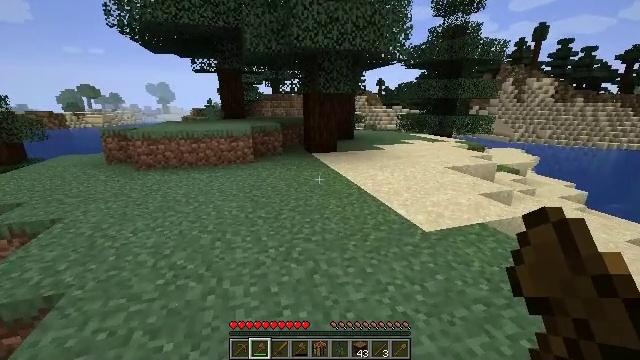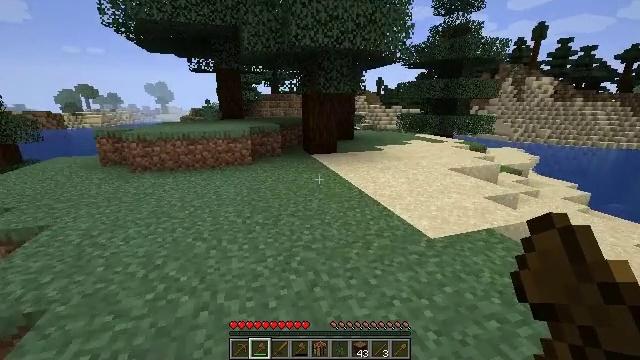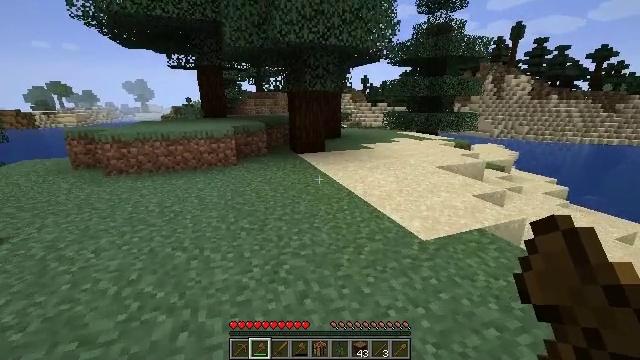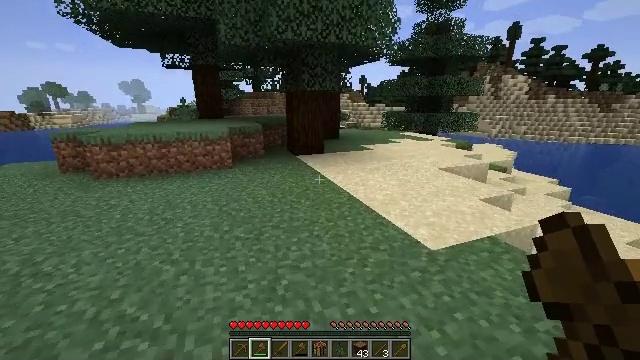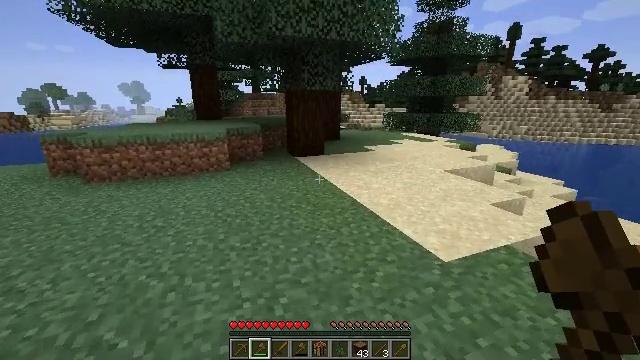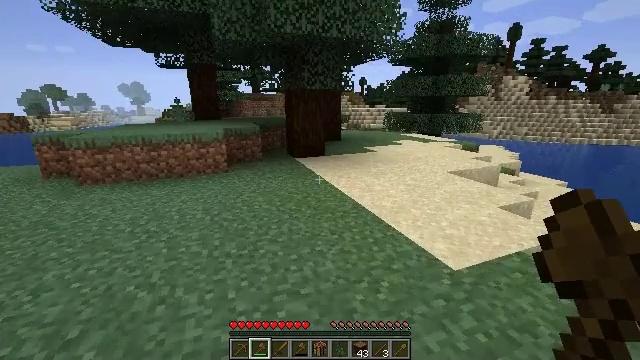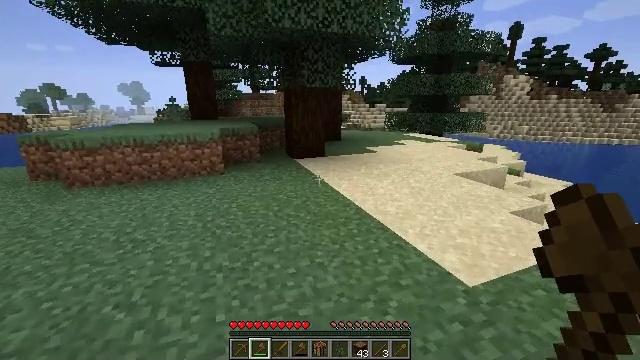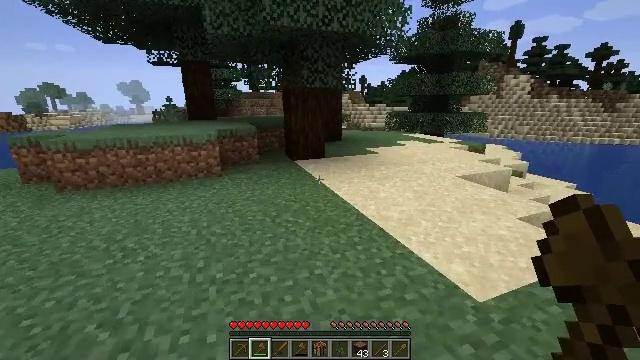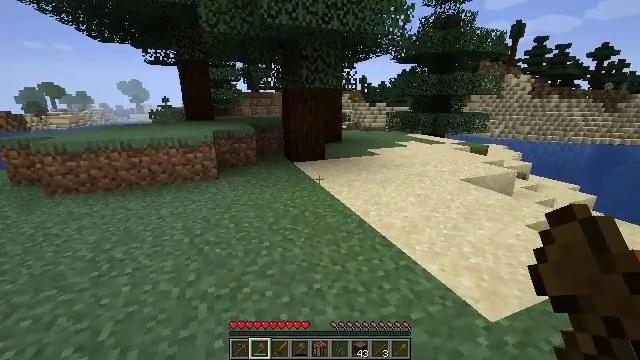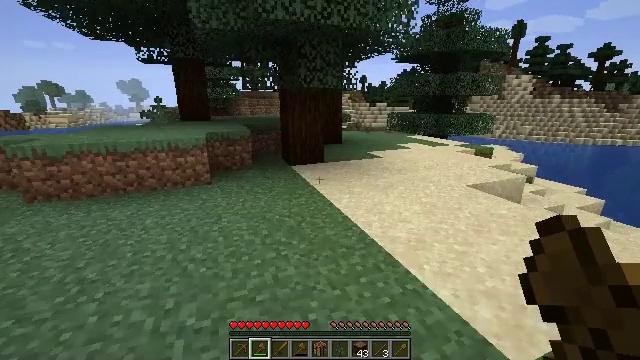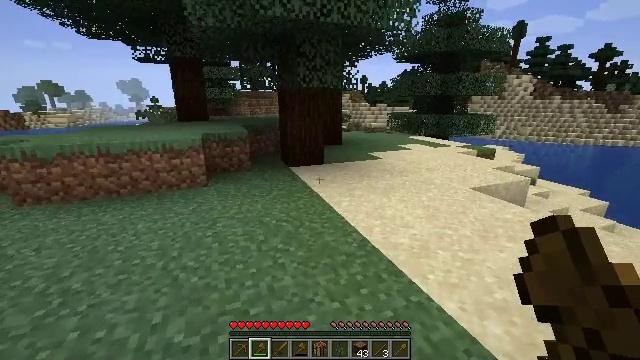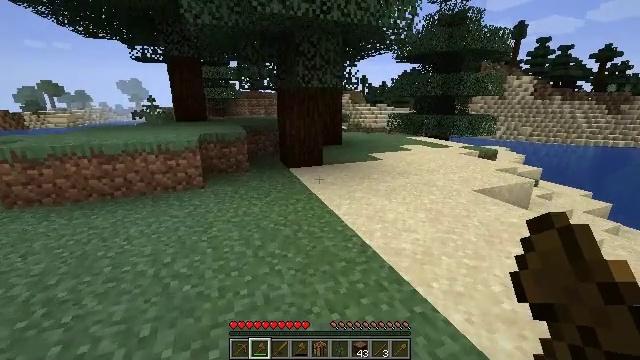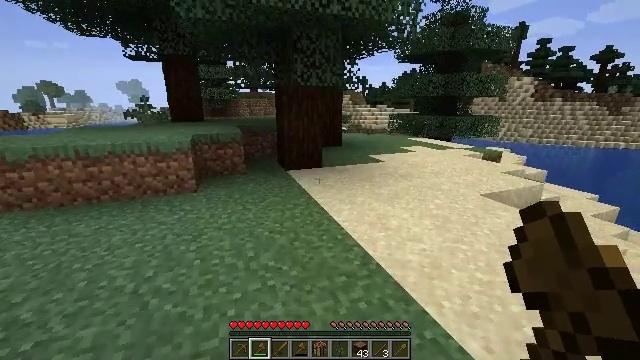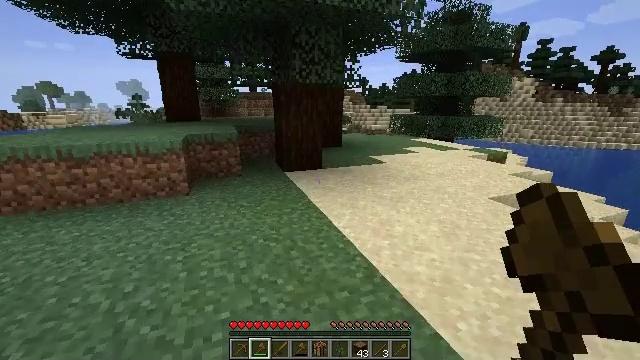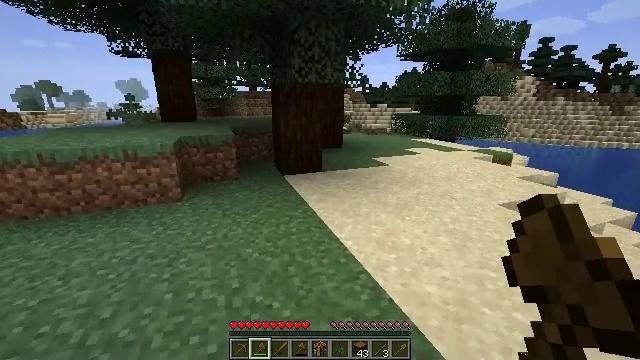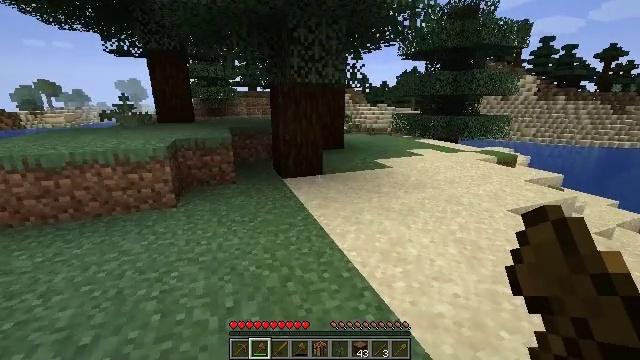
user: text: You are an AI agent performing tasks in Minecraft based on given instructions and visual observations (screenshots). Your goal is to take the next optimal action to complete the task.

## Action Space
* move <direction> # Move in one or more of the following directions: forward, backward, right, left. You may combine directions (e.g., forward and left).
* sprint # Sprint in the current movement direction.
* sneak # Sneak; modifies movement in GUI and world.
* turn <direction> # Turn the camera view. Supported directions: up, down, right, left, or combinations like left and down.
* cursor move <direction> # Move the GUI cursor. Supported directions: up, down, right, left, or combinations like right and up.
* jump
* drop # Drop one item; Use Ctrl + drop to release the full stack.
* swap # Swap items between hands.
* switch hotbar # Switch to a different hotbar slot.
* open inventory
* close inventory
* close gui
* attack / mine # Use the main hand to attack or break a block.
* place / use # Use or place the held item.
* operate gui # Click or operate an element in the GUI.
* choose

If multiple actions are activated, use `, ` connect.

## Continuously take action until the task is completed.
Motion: motion action
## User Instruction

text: Dig up some sand.
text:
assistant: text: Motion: move forward
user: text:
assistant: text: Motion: move forward, turn right
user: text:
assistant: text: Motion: move forward
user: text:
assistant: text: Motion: move forward
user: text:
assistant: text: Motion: move forward
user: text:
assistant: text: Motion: move forward
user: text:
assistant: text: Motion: move forward
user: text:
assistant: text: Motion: move forward
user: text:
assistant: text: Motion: move forward
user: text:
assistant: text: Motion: move forward
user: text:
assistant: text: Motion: move forward
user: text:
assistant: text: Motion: move forward
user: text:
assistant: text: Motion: move forward
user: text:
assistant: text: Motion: move forward
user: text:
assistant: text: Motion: move forward
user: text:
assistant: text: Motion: move forward
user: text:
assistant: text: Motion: move forward
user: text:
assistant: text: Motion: move forward
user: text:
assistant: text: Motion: move forward
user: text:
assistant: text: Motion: move forward
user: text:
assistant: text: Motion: move forward
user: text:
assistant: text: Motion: move forward
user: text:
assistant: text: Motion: move forward
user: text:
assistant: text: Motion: move forward
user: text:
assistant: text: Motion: move forward
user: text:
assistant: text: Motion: move forward
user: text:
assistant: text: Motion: move forward
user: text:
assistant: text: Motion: move forward, turn right
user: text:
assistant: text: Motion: move forward, turn right
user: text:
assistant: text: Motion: move forward, turn right